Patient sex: F
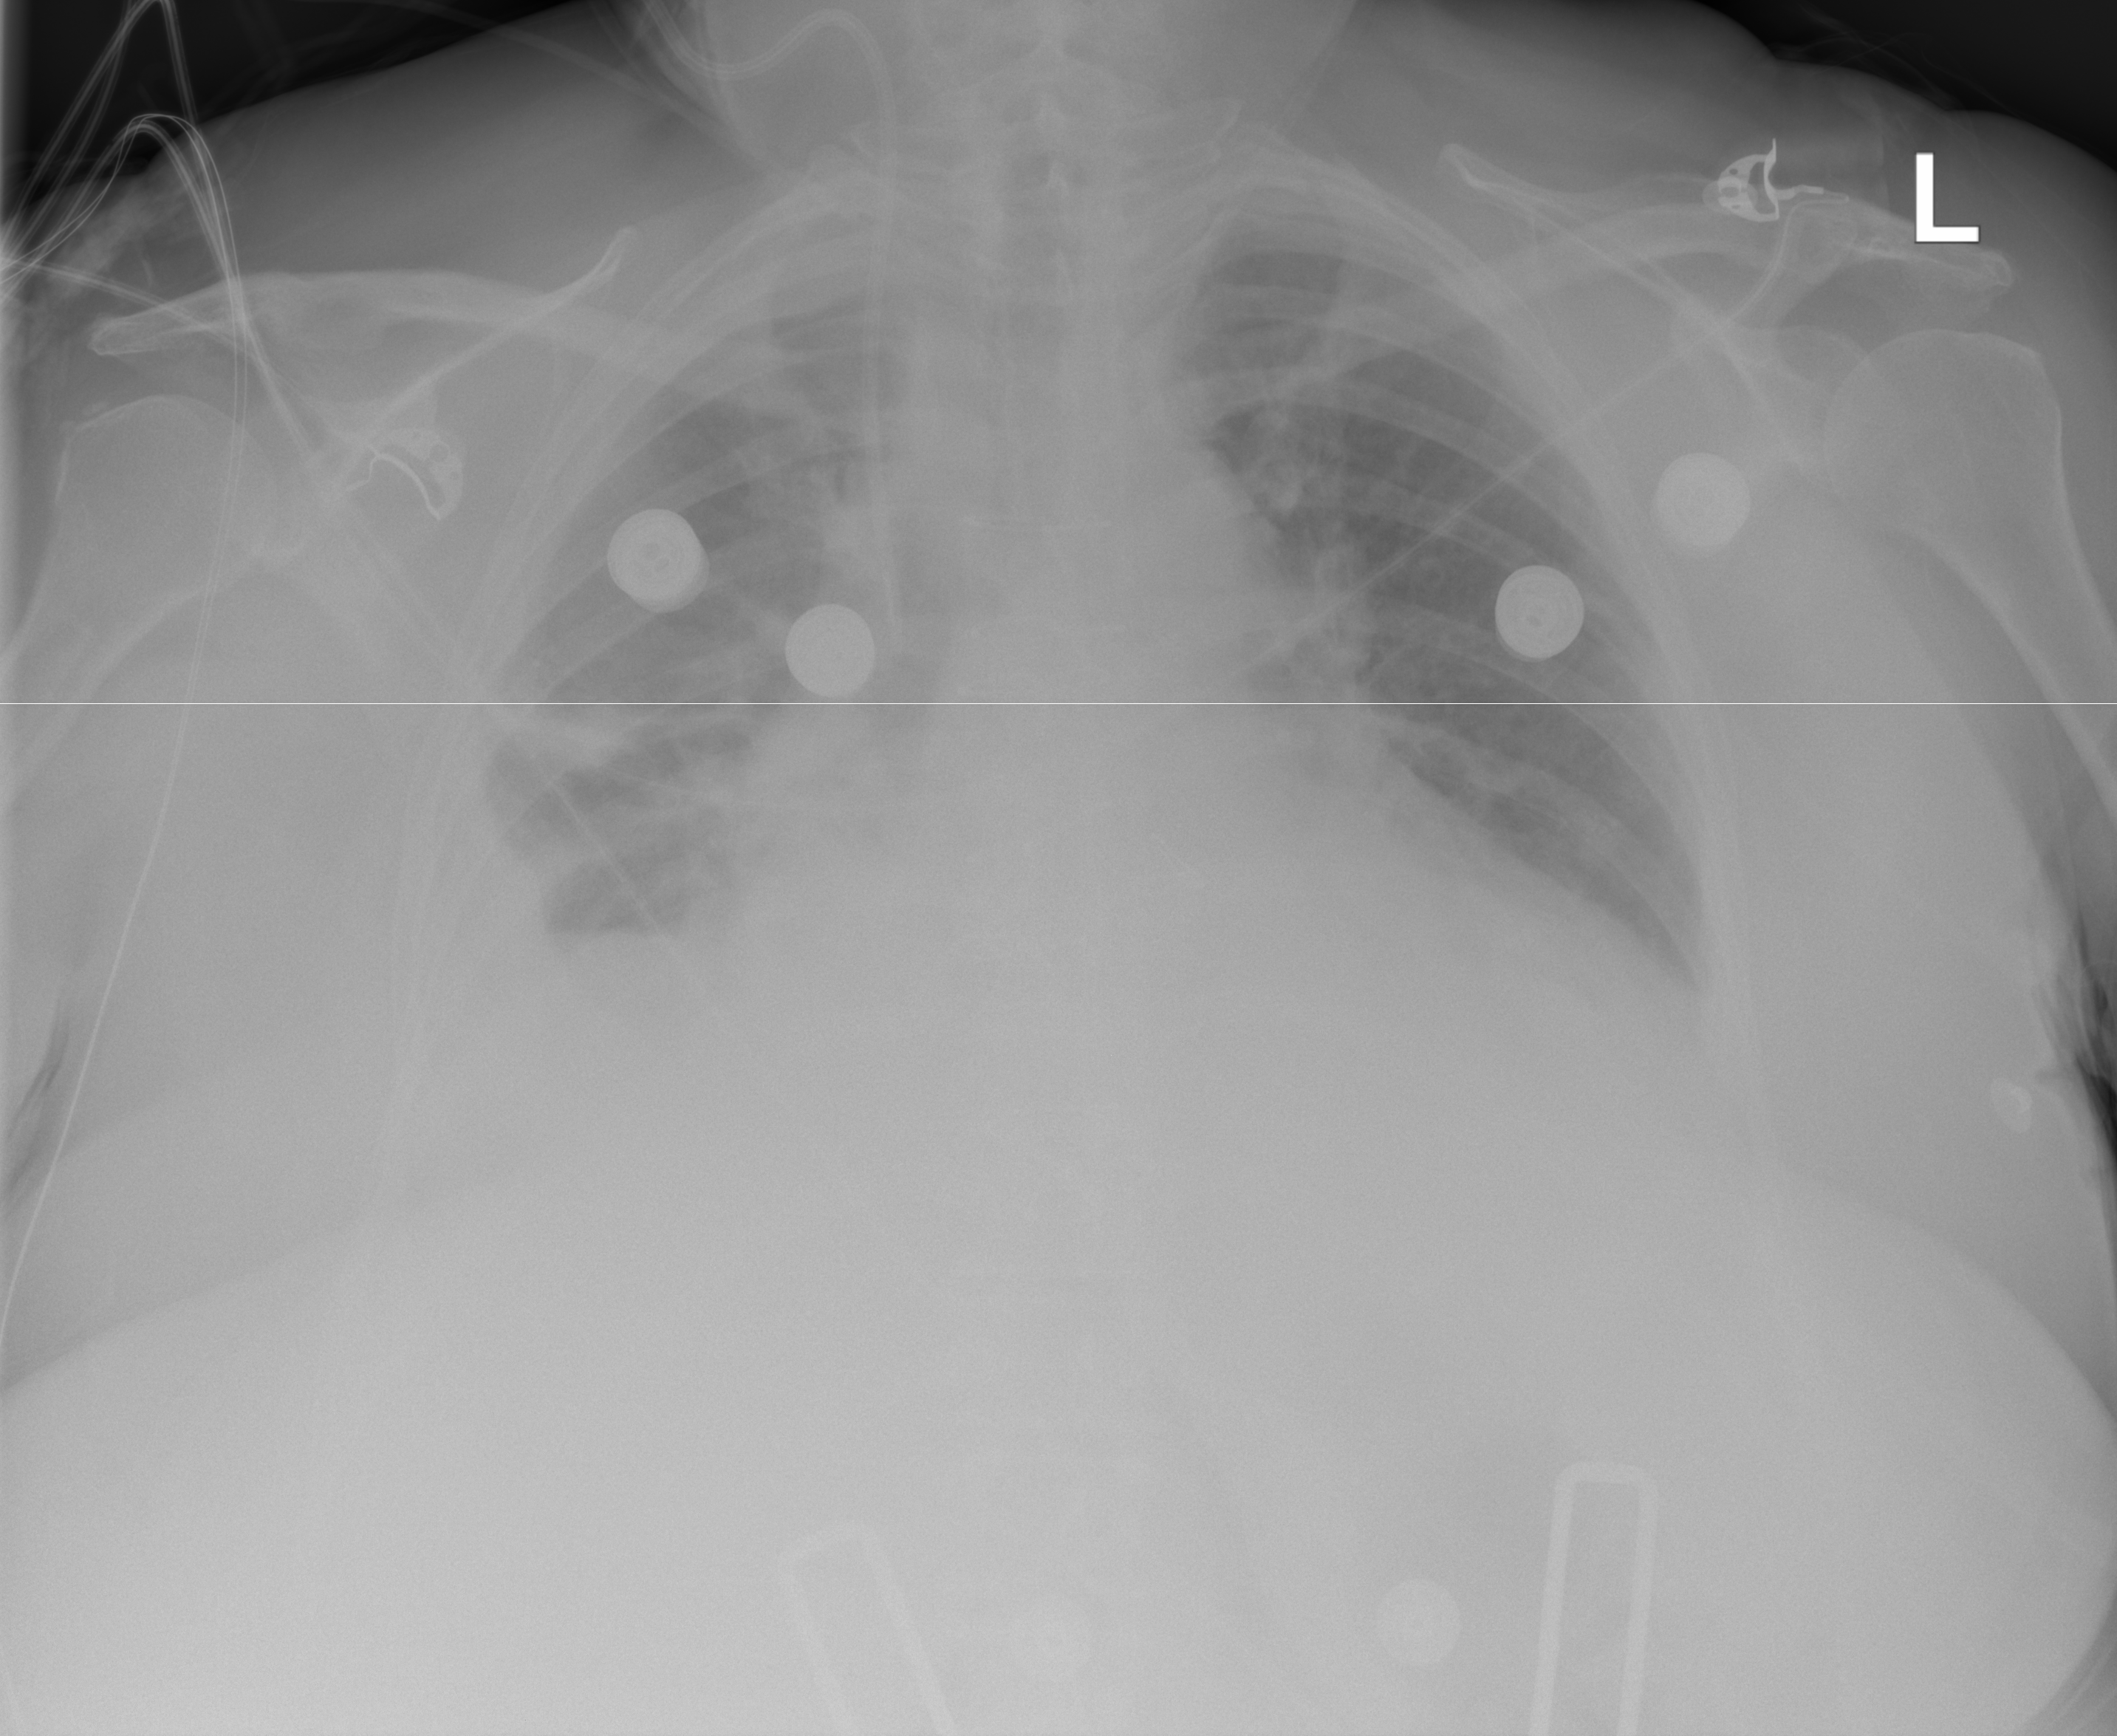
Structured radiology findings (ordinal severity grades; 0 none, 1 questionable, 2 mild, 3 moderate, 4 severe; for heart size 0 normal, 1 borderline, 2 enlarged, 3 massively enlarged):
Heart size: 2
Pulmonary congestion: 2
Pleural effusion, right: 2
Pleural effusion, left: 1
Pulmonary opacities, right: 1
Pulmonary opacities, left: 0
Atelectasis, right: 2
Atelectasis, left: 0